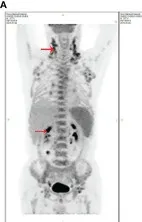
The PET-CT images of patient 2. PET-CT before chemotherapy (systemic multiple lymphadenopathy with FDG hypermetabolism).
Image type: radiology (pet)